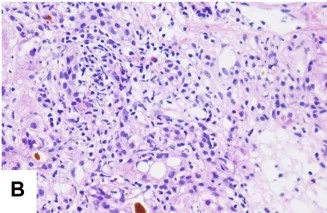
(B) The portal duct area was obviously enlarged, interlobular bile duct hyperplasia was present, and portions of the bile ducts were slightly dilated with bile thrombosis. Infiltration of numerous mixed inflammatory cells into the interstitium, and fibrous tissue hyperplasia accompanied with partial pseudolobule formation was also noted (HE, original magnification x 100).
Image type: pathology (h&e)